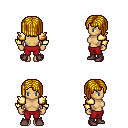
a pixel art fantasy rpg character, female body template, human, tanned skin, gold arm armor, red pants, blonde pageboy hairstyle, maroon shoes, four views (front, back, left, right), 2x2 character sprite sheet, small pixel art, hard edges, no anti-aliasing